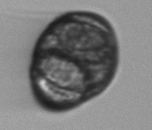
Label: Margalefidinium